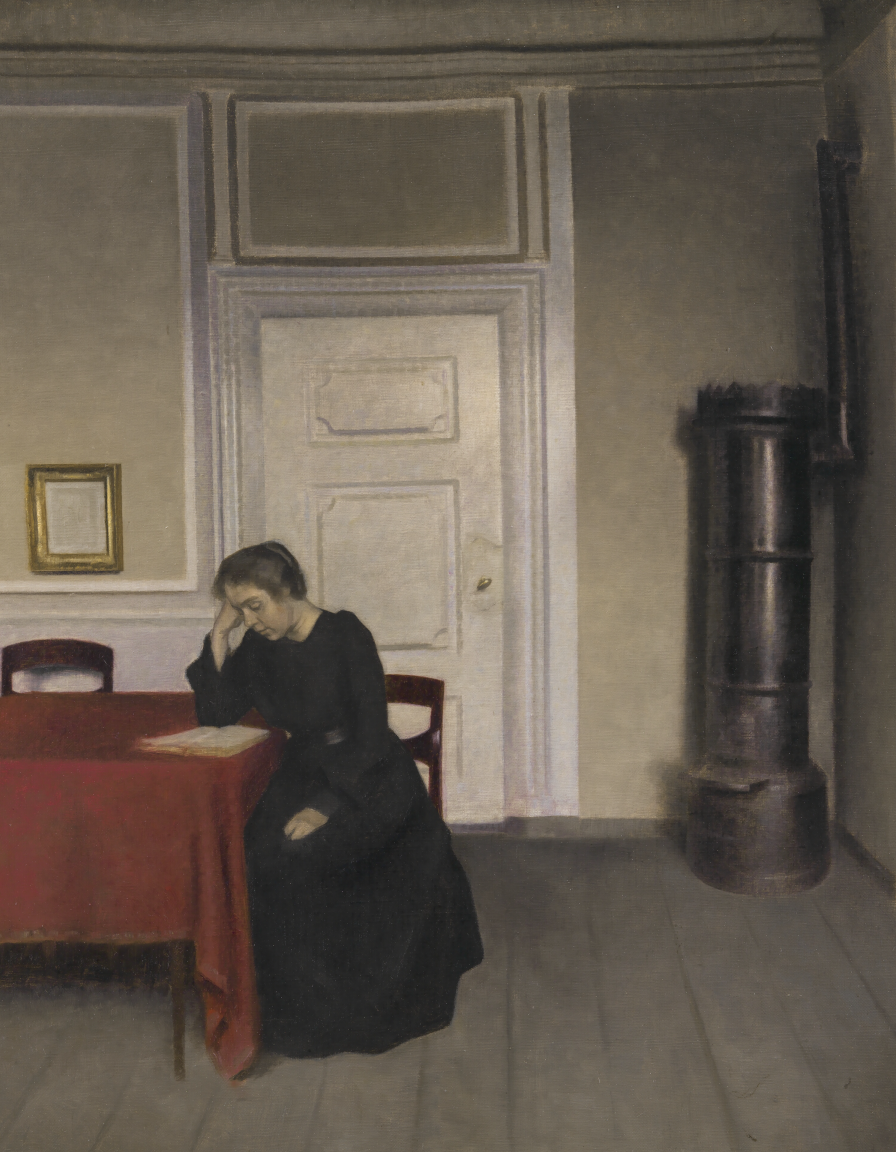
portrait painting, wide, bright diffused light, woman in dark dress, seated at red-covered table with head resting on left hand, white door, dark stove, pale panelled walls, wooden floor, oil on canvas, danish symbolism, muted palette